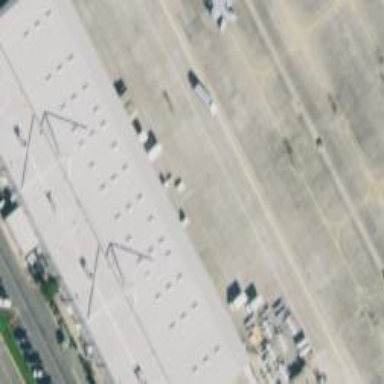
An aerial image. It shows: Hangar at the airport.